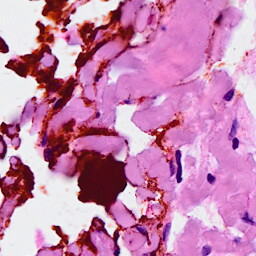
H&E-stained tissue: Breast